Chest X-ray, AP view. Patient: 28 years old, sex F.
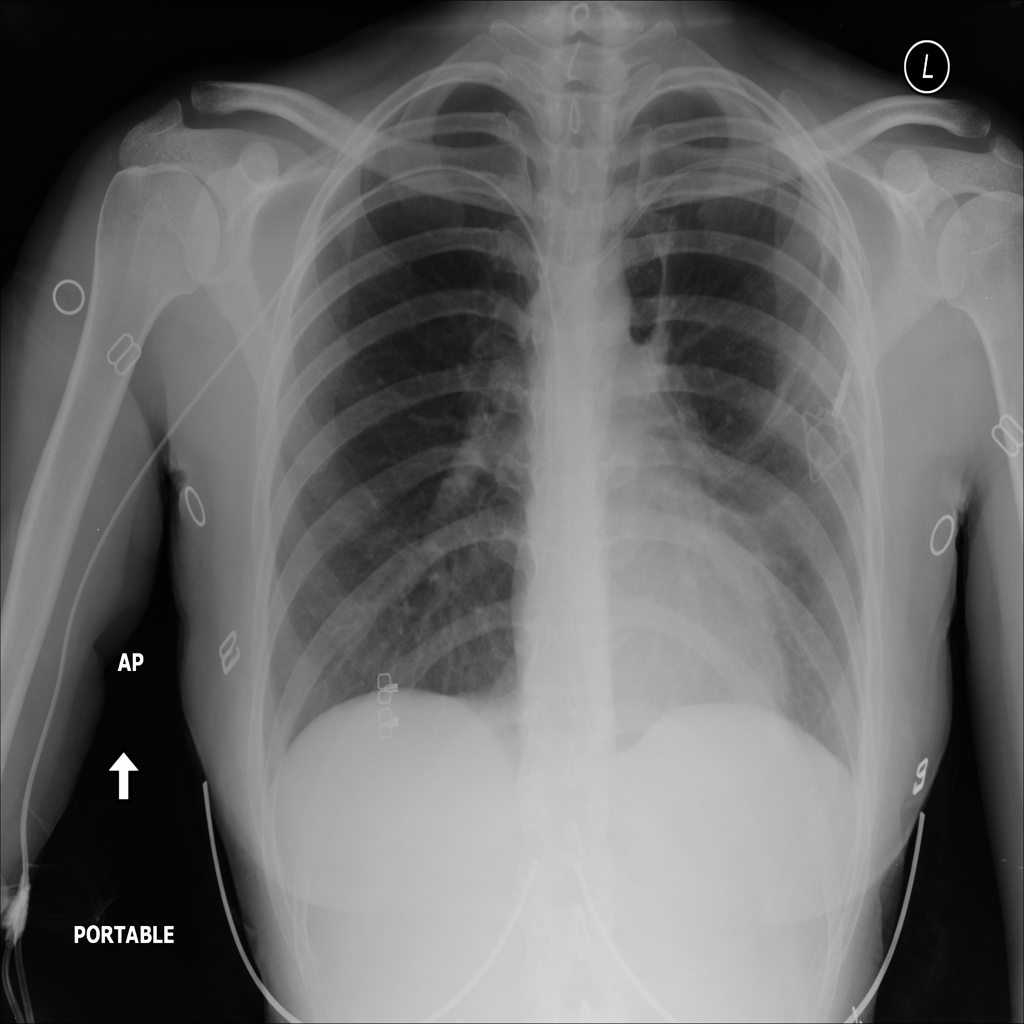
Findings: No Finding